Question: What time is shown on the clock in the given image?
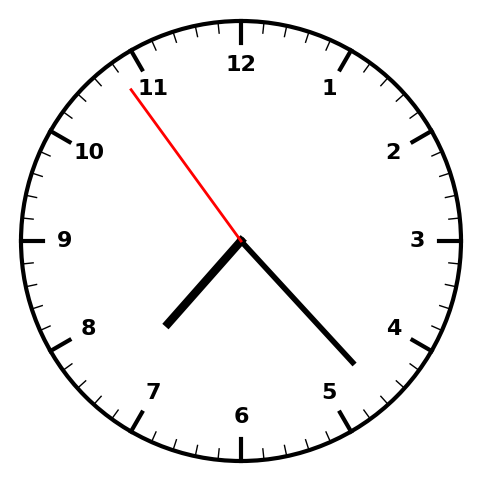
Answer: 07:22:54